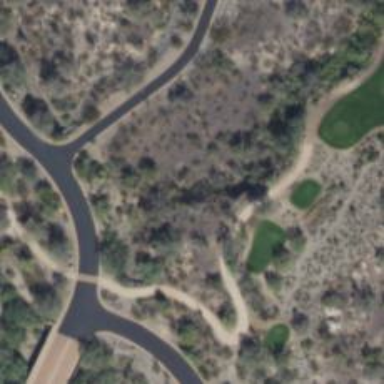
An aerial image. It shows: Footway that serves as golf path.